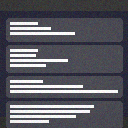
Screen state: on